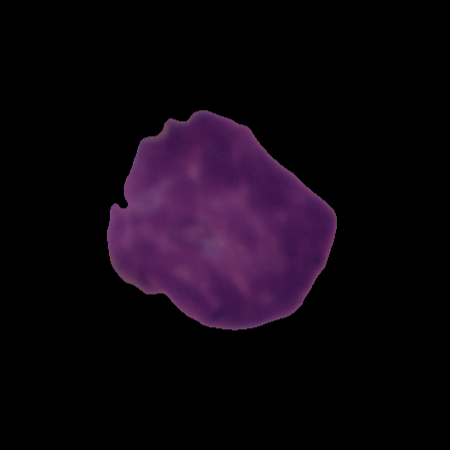
Label: cancer